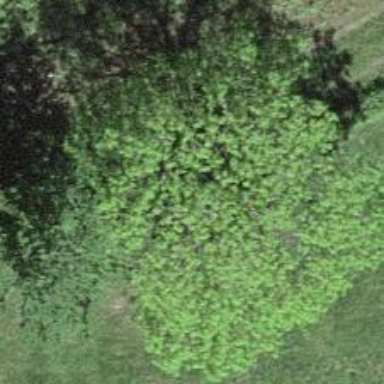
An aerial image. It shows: Deciduous broadleaved tree.